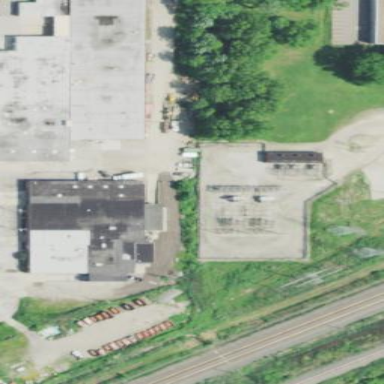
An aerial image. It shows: Power substation.